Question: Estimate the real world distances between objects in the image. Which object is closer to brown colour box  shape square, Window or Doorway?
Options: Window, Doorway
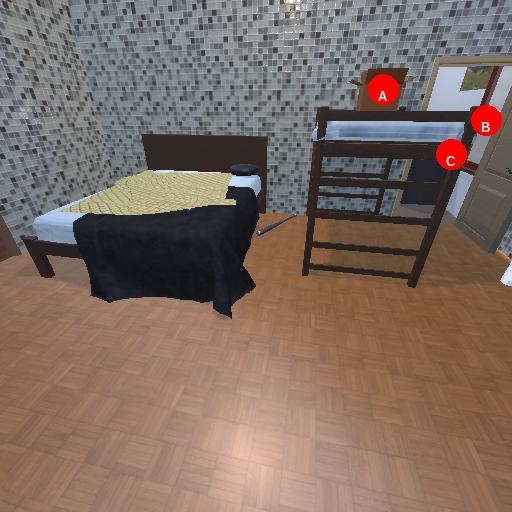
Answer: Window